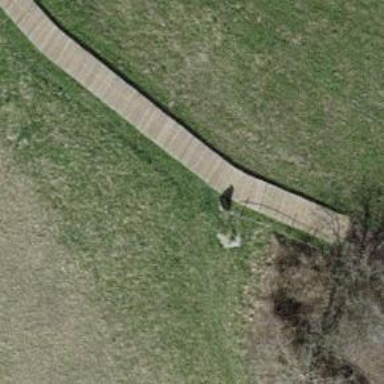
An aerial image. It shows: Footway on bridge.